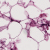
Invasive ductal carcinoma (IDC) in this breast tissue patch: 0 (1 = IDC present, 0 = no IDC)